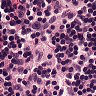
Metastatic tissue present: no